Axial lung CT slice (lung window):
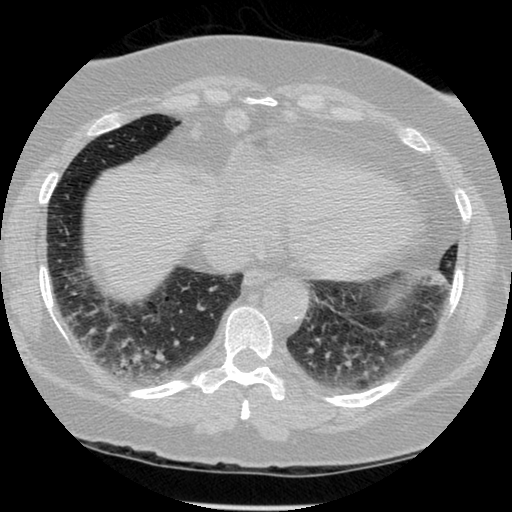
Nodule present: no